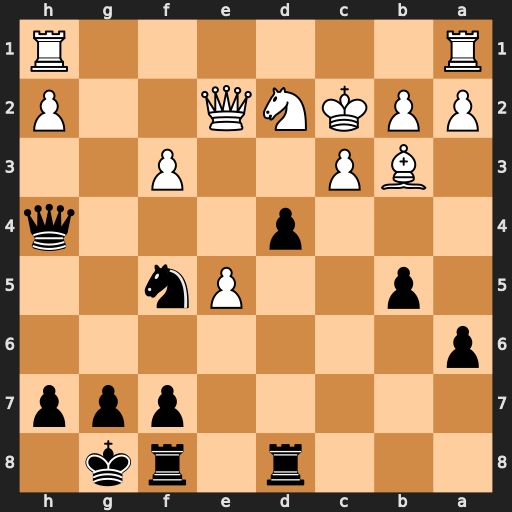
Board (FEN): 3r1rk1/5ppp/p7/1p2Pn2/3p3q/1BP2P2/PPKNQ2P/R6R
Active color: b
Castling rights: -
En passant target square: -
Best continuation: d3+ Qxd3 Rxd3